Current action and preconditions to check: trajectory_clear

Your task: For each precondition in the list above, predict whether it will hold at this action.

Consider the current scene as observed from the mobile robot's camera, and analyze the predicted future states of all dynamic agents (e.g., people, animals, vehicles, or any moving entities) within the NEXT SECOND.

IMPORTANT: Only answer "very likely" if you are absolutely certain—based on strong, clear evidence—that a dynamic agent will violate the precondition in the predicted future state. Do NOT answer "very likely" for unlikely, ambiguous, or low-probability risks.

Ask yourself for each precondition: Is there a high probability, with clear and convincing evidence, that the predicted future states of any dynamic agent will interfere with the predicted future state of the currently executing action within the NEXT SECOND, causing that precondition to fail?

Assess the risk level based on these predictions. Use "likely" or "very likely" if motions create a clear risk of interference.

Use "neutral" or "improbable" if agents are nearby but their predicted paths are clearly diverging or non-conflicting.

Failure Risk Categories: "very improbable", "improbable", "neutral", "likely", "very likely"

Answer Format: Output ONLY the probability_of_failure value from these categories: "very improbable", "improbable", "neutral", "likely", "very likely"

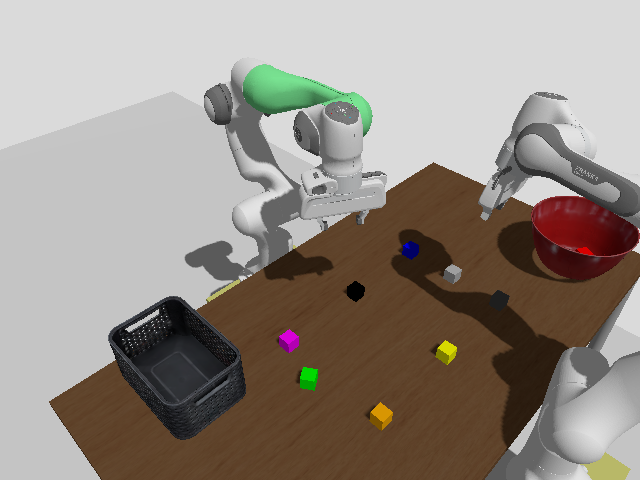

Answer: very improbable